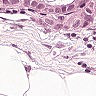
Metastatic tissue present: yes